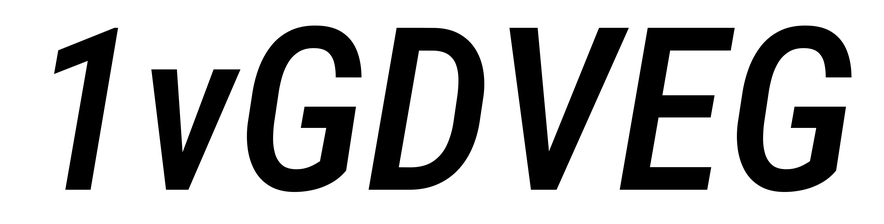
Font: Roboto-Italic_Condensed_Medium_Italic